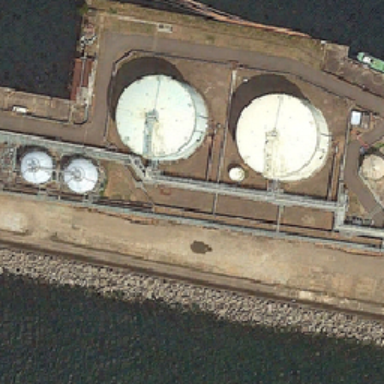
The ship 's two white tanks were floating on the sea .